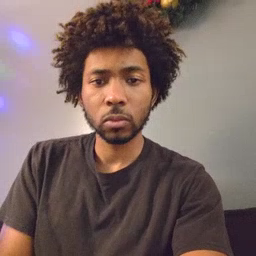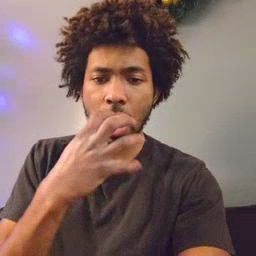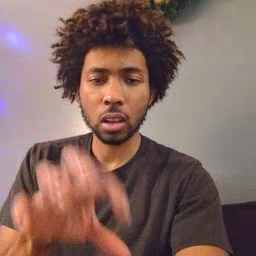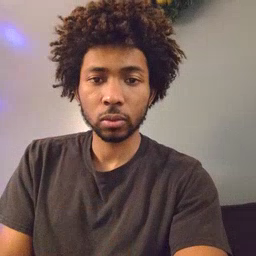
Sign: hot